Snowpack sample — Buffalo Mountain, Silverthorne, Colorado, USA (2/22/26, 2:02 PM MST)
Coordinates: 39.622, -106.113
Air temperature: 33 °F
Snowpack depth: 63 cm
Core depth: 50 cm
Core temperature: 26.6 °F
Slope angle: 11°, slope face: 116°
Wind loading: low
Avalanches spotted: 0
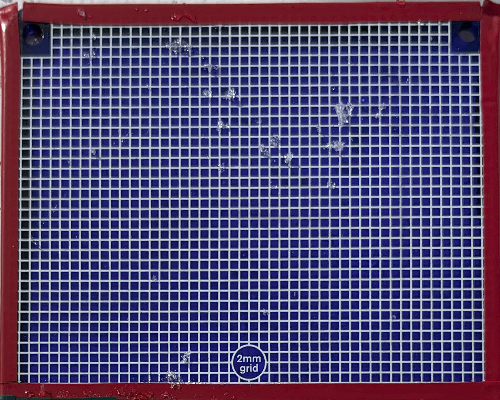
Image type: profile
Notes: In a firebreak similar to site 1, minimal wind loading with no spotted avalanches (not many faces in view though)